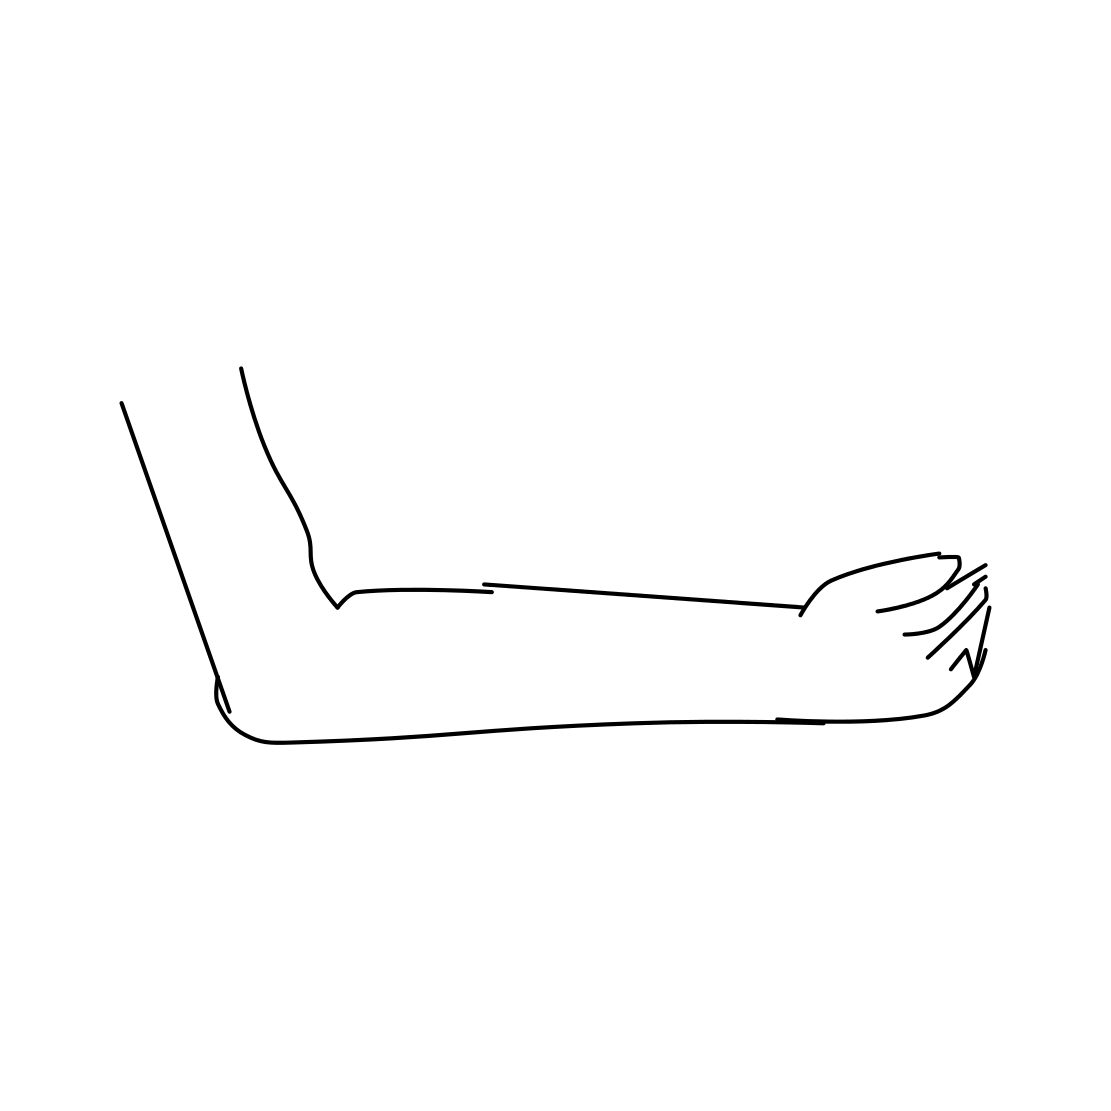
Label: arm